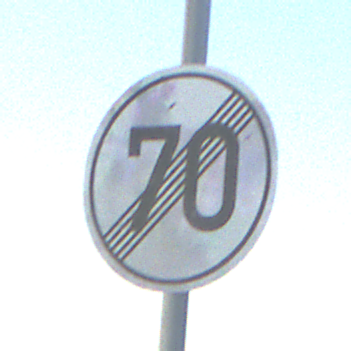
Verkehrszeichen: EndeGeschwindigkeit70
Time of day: SunriseSunset
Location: Outdoor (RoadRail)
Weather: PartlyCloudy
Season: NotSpecified
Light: Natural